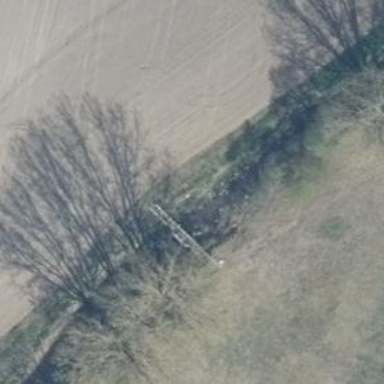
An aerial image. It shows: Footway bridge.